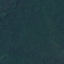
Land use / land cover: Forest